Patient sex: M
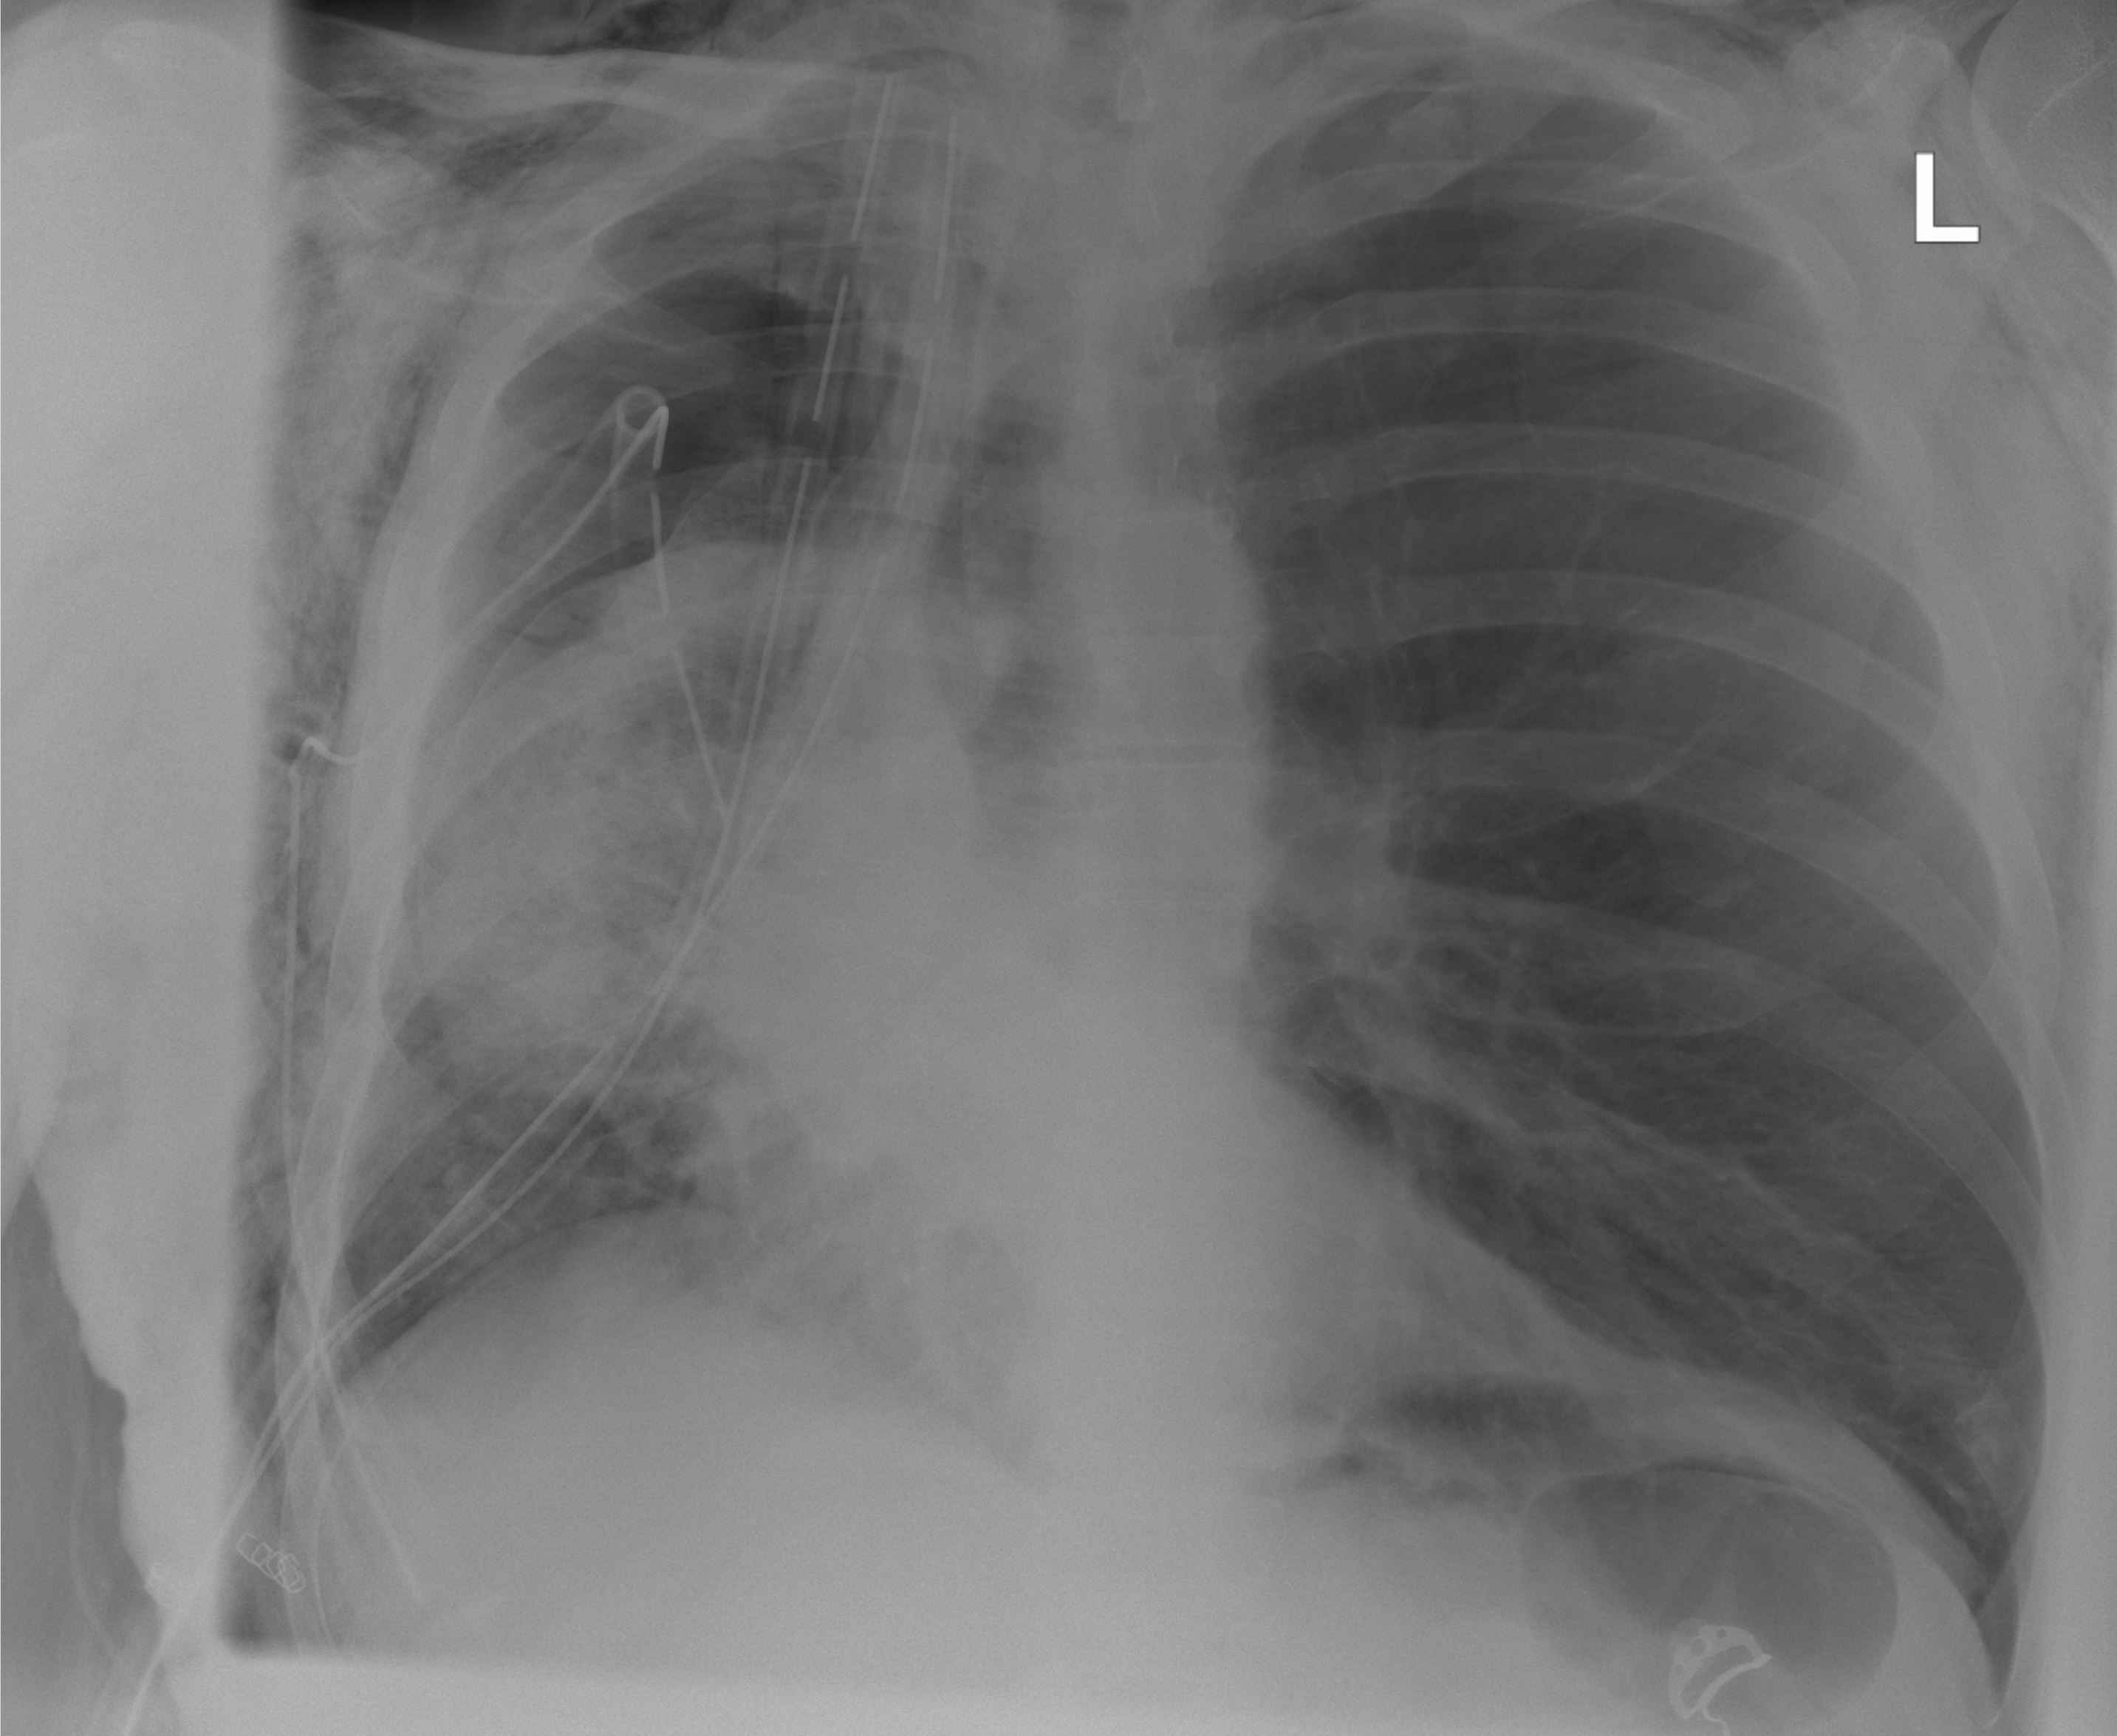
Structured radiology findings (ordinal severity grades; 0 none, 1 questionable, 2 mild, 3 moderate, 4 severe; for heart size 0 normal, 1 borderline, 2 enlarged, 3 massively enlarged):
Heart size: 0
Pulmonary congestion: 0
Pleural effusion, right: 0
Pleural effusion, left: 0
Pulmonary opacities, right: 2
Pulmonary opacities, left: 0
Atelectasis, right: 3
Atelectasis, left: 0